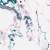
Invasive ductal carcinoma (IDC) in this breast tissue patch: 0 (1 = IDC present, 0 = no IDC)